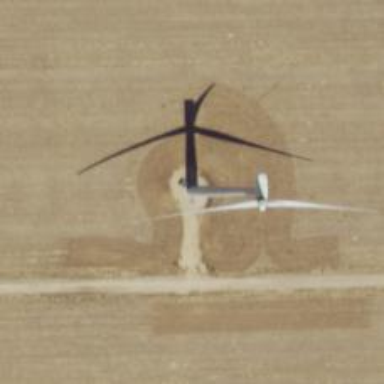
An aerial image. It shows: Wind generator powered by wind. The generator type is horizontal axis and it uses wind turbines.